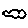
Label: cloud